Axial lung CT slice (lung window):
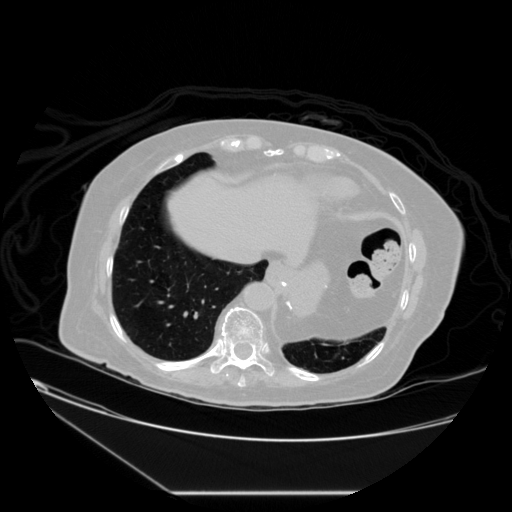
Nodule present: no